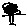
Label: tree